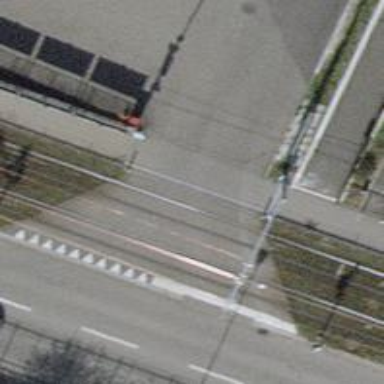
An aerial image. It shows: Tram level crossing on railway.